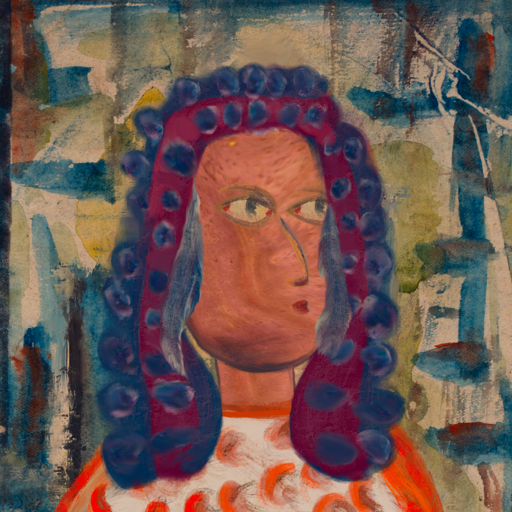
Background: Orphan, Head And Neck Side: Mother_And_Son_Mother, Face Side: GypsyMother, Bust: Rupkatha, Hair Side: Hill_Girl, Head Accessory: Blank, Second Necklace: Blank, Necklace: Blank, Baby: Blank